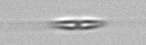
Label: Cylindrotheca